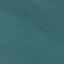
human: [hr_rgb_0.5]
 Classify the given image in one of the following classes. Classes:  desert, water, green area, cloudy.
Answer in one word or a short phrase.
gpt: water